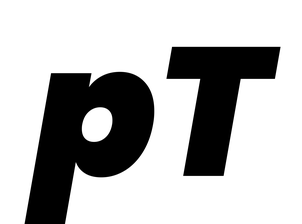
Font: Poppins-BlackItalic